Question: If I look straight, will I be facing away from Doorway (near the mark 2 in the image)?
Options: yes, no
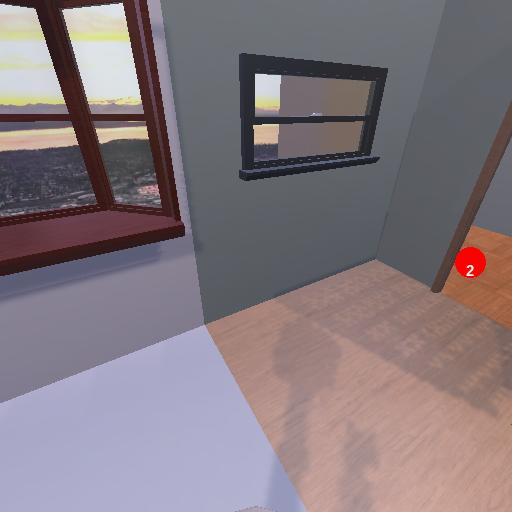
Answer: yes